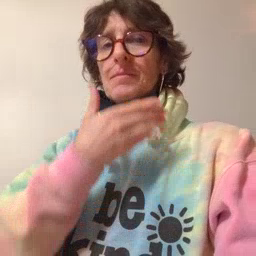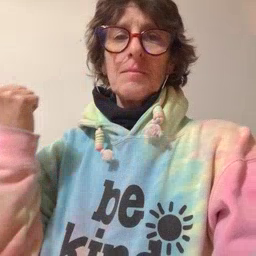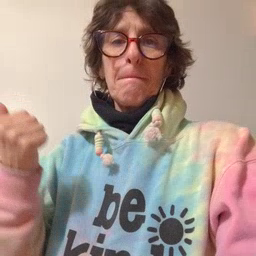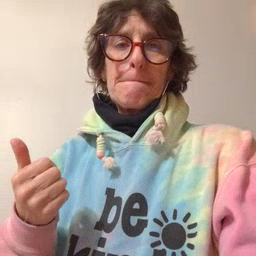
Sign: better